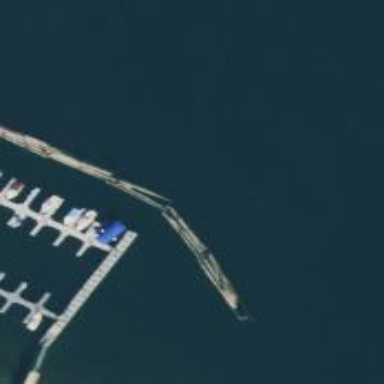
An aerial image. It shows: Breakwater structure.